Question: I have a tableview loading data from firebase database. When I open my app the data does not populate. when I create a new post I can see the tableview cells modifying like changed were made but the post doesn't populate. I can't figure it out.
'''
import UIKit
import FirebaseAuth
import FirebaseDatabase
class EventsViewController: UIViewController,UITableViewDelegate,UITableViewDataSource {
@IBOutlet weak var tableView: UITableView!
var eventsRef: DatabaseReference?
var eventsDatabaseHandle:DatabaseHandle?
var eventsTitles = [String]()
var eventTimestamps = [String]()
var eventsLocations = [String]()
var eventsImages = [UIImage]()
@IBOutlet weak var addEventsButton: UIBarButtonItem!
override func viewDidLoad() {
super.viewDidLoad()
adminAuth()
eventsRef = Database.database().reference()
tableView.reloadData()
tableView.transform = CGAffineTransform(rotationAngle: -CGFloat.pi)
tableView.delegate = self
tableView.dataSource = self
eventsDatabaseHandle = eventsRef?.child("Church Events").observe(.childAdded, with: { (snaphot) in
let eventPost = snaphot.value as! [String: Any]
self.eventTimestamps.append(eventPost["eventdate"] as! String)
self.eventsTitles.append(eventPost["eventtitle"] as! String)
self.eventsLocations.append(eventPost["eventlocation"] as! String)
let task = URLSession.shared.dataTask(with: URL(string: eventPost["ImageUrl"] as! String)!) {(data, response, error) in
if let image: UIImage = UIImage(data: data!) {
self.eventsImages.append(image)
}
}
self.tableView.reloadData()
task.resume()
})
}
func tableView(_ tableView: UITableView, numberOfRowsInSection section: Int) -> Int {
return eventsImages.count
}
func tableView(_ tableView: UITableView, cellForRowAt indexPath: IndexPath) -> UITableViewCell {
let cell = tableView.dequeueReusableCell(withIdentifier: "events") as! EventsTableViewCell
let image = eventsImages[indexPath.row]
cell.flyerImages.image! = image
cell.eventTitle.text! = eventsTitles[indexPath.row]
cell.eventDate.text! = eventTimestamps[indexPath.row]
cell.eventLocation.text! = eventsLocations[indexPath.row]
cell.transform = CGAffineTransform(rotationAngle: CGFloat.pi)
tableView.reloadData()
return cell
}
func adminAuth() {
if (Auth.auth().currentUser!.displayName != "Neil Leon") {
self.addEventsButton.tintColor = UIColor.clear
self.addEventsButton.isEnabled = false
}
else{
self.addEventsButton.isEnabled = true
}
}
}
'''
]
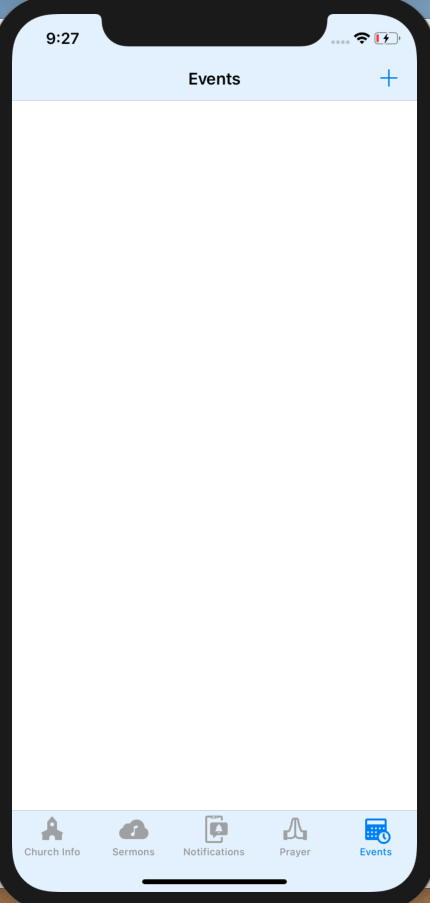
Answer: So the code below is not tested as I don't have firebase setup currently.
However, observing childAdded... the documentation says it will pass all of the current records in the database at first and will then just post new additions. So all you need to do is loop through them, setup your tableView data source and reload the table.
Rather than use multiple arrays for values I've created an array of ChurchEvent objects instead.
'''
struct ChurchEvents {
let title: String
let location: String?
let date: Date?
let imageUrlString: String?
init(dict: [String: Any]) {
self.title = dict["title"] as String
self.location = dict["location"] as? String
// etc
}
}
var events = [ChurchEvents]()
eventsDatabaseHandle = eventsRef?.child("Church Events").observe(.childAdded, with: { snapshot in
let list = snapshot.value as? [[String : AnyObject]]
let newEvents = list.map { ChurchEvent(dict: $0) }
events.append(newEvents)
tableView.reloadData()
}
'''
Other improvements you could make:
'''
class EventsTableViewCell: UICollectionViewCell {
func configure(with event: ChurchEvent {
eventDate.text = event.date
eventTitle.text = event.title
eventLocation.text = event.location
// etc
}
}
func tableView(_ tableView: UITableView, cellForRowAt indexPath: IndexPath) -> UITableViewCell {
let cell = tableView.dequeueReusableCell(withIdentifier: "events") as! EventsTableViewCell
let event = events[indexPath.row]
cell.configure(with: event)
return cell
}
'''